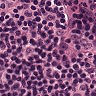
Metastatic tissue present: no